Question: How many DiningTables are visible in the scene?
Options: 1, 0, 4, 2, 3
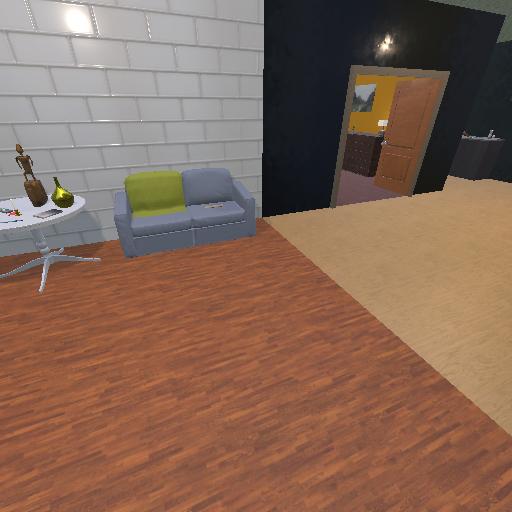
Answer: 1